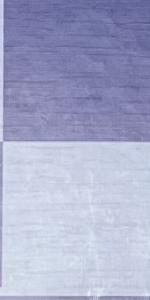
Label: Empty